Question: Basically I'm using an Ik system in Unity and i want my Gun to aim at the mouse.
The problem is that I can only control The position of the IK bone which is not where the bullet will come from, There's a Gun object that is a child of the IK bone and it rotates with it.
What I want to do is position the IK in a way so that the FirePoint(where the bullet will come out) is always rotated towards the mouse.
Here's an image to better visualize the problem

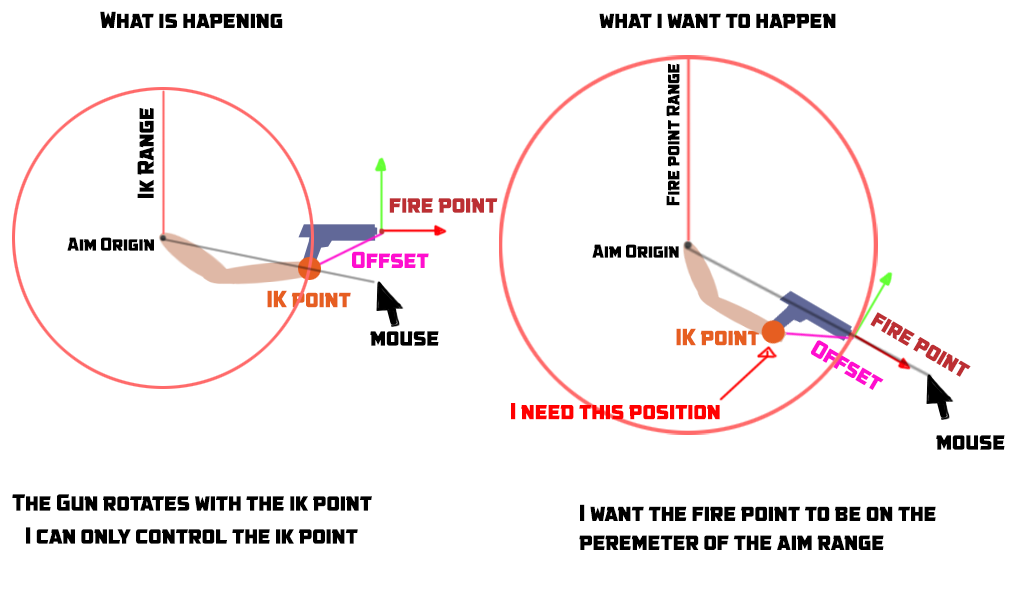
Answer: Explanation in comments
'''
// currentFirePoint and currentIKPoint are the transform of the fire Point and the
// world position of IK Point at some given moment.
// aimOrign and mousePosInWorldSpace are world space positions of the aim Origin and
// mouse position that produce the desired IK point.
Vector3 GetNewIKPoint(Transform currentFirePoint, Vector3 currentIKPoint,
Vector3 aimOrigin, Vector3 mousePosInWorldSpace)
{
float firePointRange = aimOriginToCurrentFP.magnitude;
//Find the local position of IK in Fire Point space
Vector3 curFirePointToIK = currentIKPoint - currentFirePoint;
Vector3 localFirePointToIK = currentFirePoint.InverseTransformVector(
curFirePointToIK);
// Stuff above this point could be done once and cached,
// assuming things like the offset or fire point range don't change.
// Determine where the new fire point will be
Vector3 newFireDirection = (mousePosInWorldSpace - aimOrigin).normalized;
Vector3 newFirePoint = firePointRange * newFireDirection;
// Find rotation such that local right = newFireDirection
// and local up is closer to Vector3.up than Vector3.down
// find local forward
Vector3 newFPLocalForward = Vector3.Cross(newFireDirection, Vector3.up);
// find local up
Vector3 newFPLocalUp = Vector3.Cross(newFPLocalForward, newFireDirection);
Quaternion newFPRotation = Quaternion.LookRotation(newFPLocalForward,
newFPLocalUp);
// Apply that rotation to the local position of IK to find the world space offset.
Vector3 newFirePointToIK = newFPRotation * localFirePointToIK;
// Add to fire point to get world space position
return newFirePoint + newFirePointToIK;
}
'''
This same logic could be applied to 3D space too, but be sure to change the calculation of 'newFPRotation' accordingly.